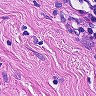
Metastatic tissue present: no